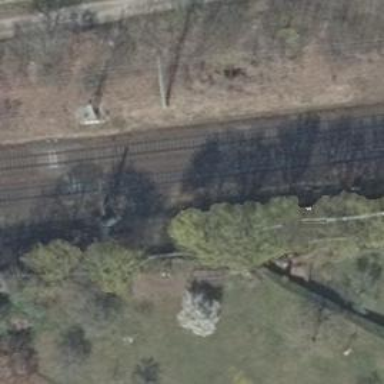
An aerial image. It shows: Railway signal.